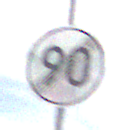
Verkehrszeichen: EndeGeschwindigkeit90
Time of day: Midday
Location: Outdoor (Nature)
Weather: PartlyCloudy
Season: NotSpecified
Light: Natural